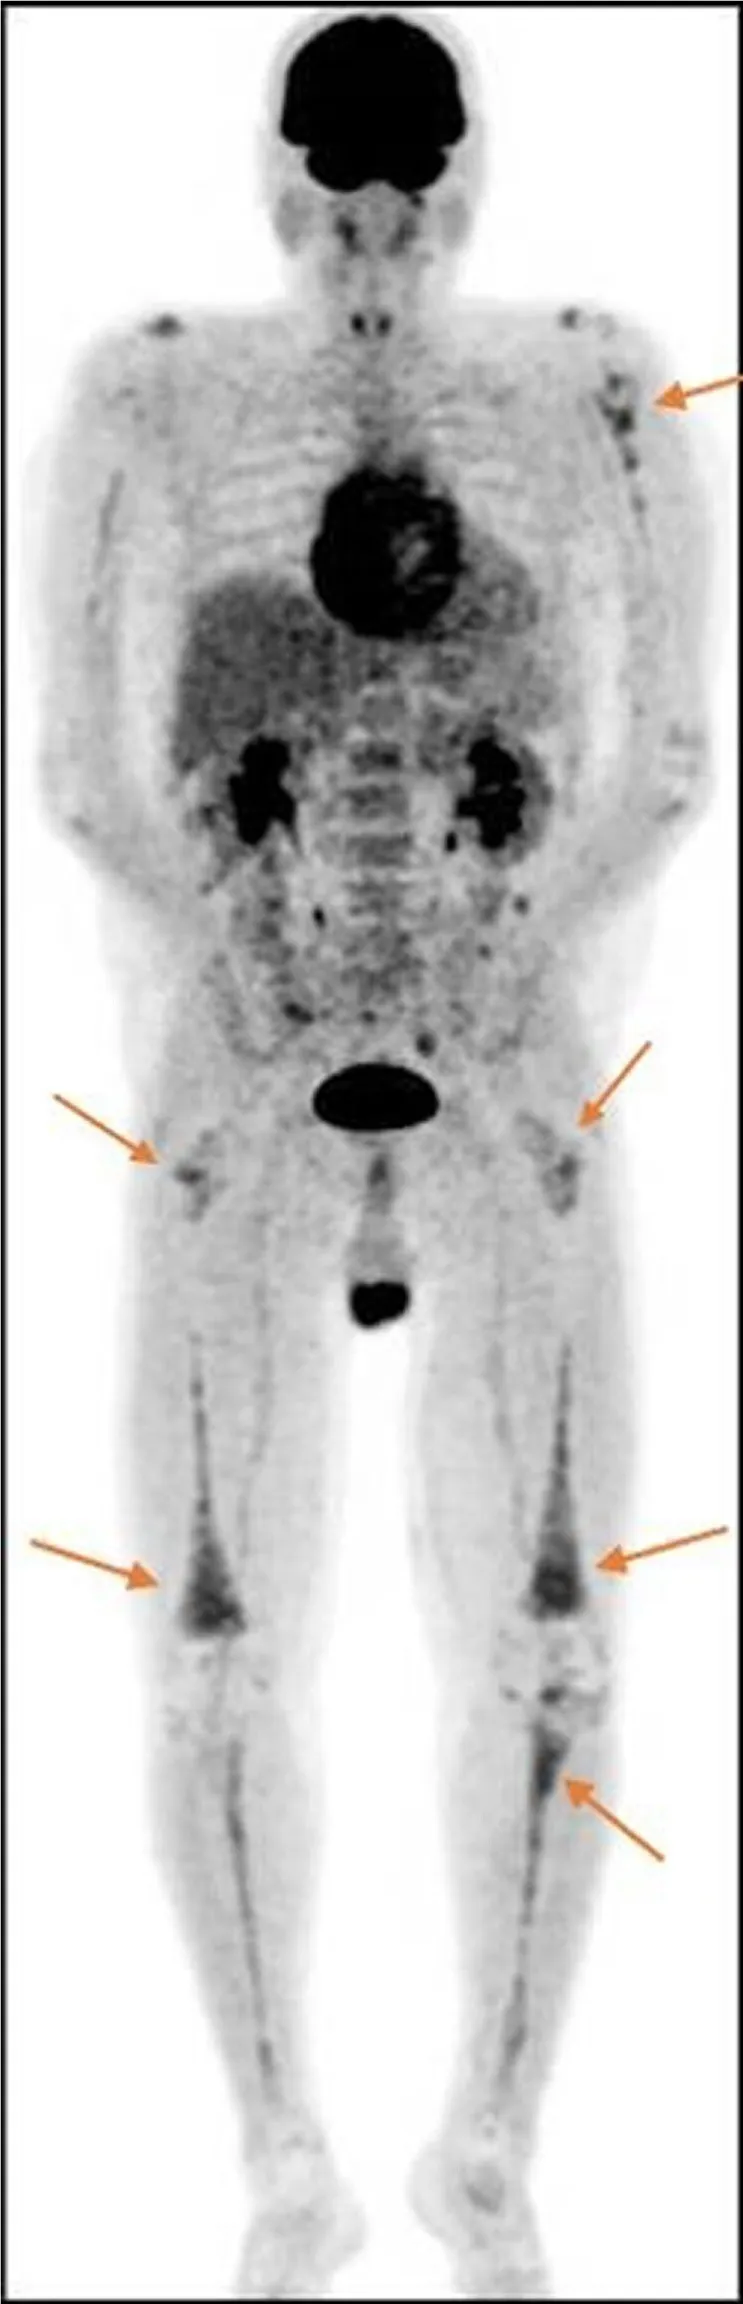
18F-FDG PET/CT demonstrates predominantly epiphyseal 18F-FDG-avid disease.
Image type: radiology (pet)